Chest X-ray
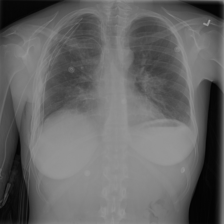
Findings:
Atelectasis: negative
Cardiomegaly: negative
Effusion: positive
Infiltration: negative
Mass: positive
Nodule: negative
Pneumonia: negative
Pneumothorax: positive
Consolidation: positive
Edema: negative
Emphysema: negative
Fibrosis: negative
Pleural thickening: negative
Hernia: negative